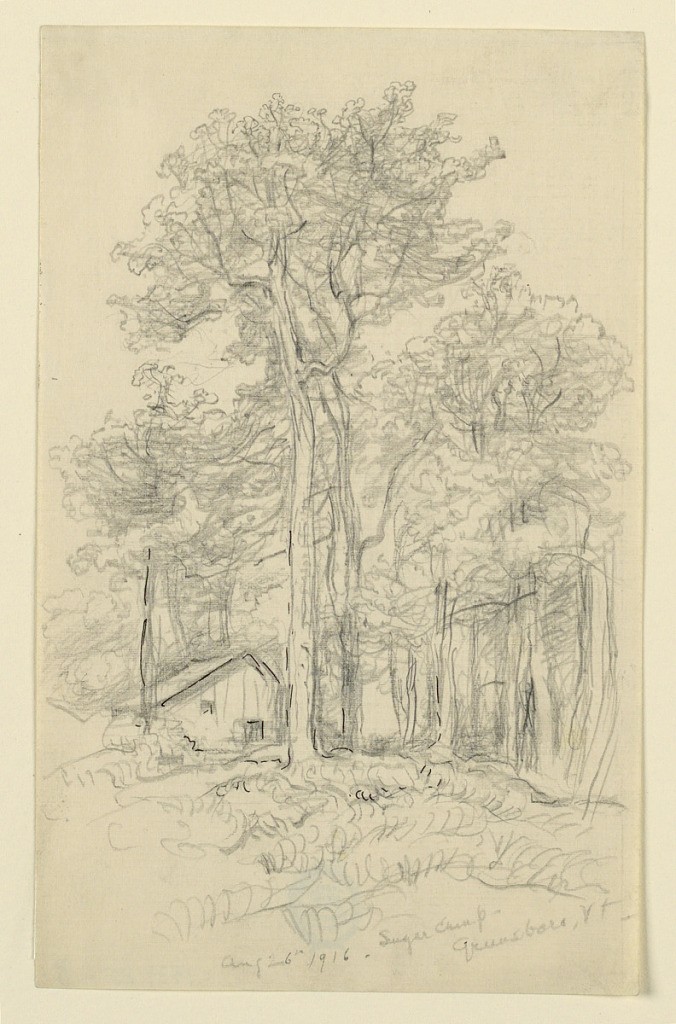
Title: Sketch, Sugar Camp, Greensboro, Vt.
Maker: Samuel Colman, American, 1832–1920
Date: August 26, 1916
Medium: Graphite, pen and ink on paper
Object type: Drawing
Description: A wooden house is shown surrounded by tres. The date and the caption are written in graphite, below.